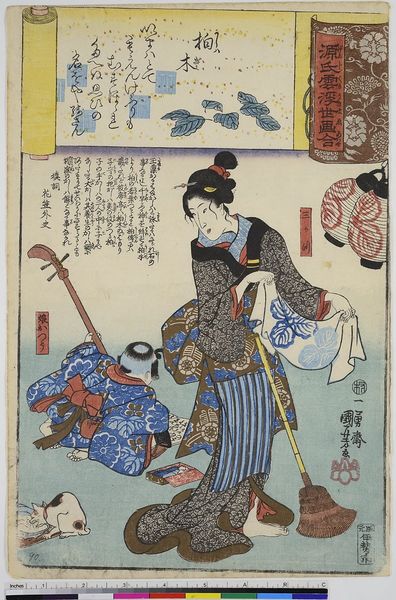
Titel: Kashiwagi, Blatt 36 aus der Serie: Genji Wolken zusammen mit Ukiyo-e
Künstler: Utagawa Kuniyoshi
Standort: Hamburg
Institution: Museum für Kunst und Gewerbe Hamburg
Schlagwörter: frau, laterne, zeichen, tuch, figur, haare, stoff, musik, person, holzschnitt, schrift, musizieren, besen, gestalt, katze, druckgraphik, druckgrafik, literatur, hausfrau, china, saiteninstrument, zeit, gewebe, farbholzschnitt, edo, saiteninstrumente, charaktere, reproduktionen, druckerzeugnisse, ukiyo, lit, literarische, genji